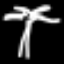
Label: palm tree